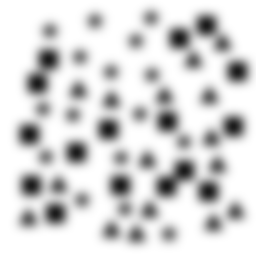
Squares: 16
Triangles: 16
Stars: 16
Total shapes: 48